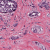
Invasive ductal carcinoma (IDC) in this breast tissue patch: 1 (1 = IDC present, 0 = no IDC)